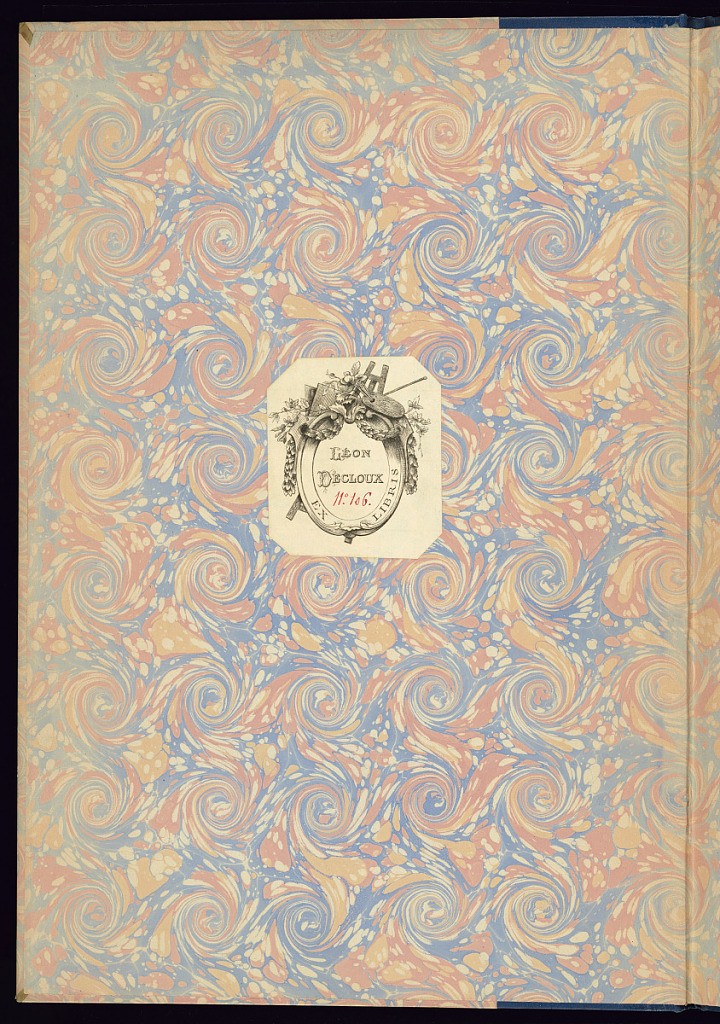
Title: VIIIe CAHIER D’ARABESQUES ET BORDURES
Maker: Jean-Baptiste Fay, French, active 1765 – 1790s
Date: late 18th century
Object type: Album
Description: Album with a series of designs for ornamental borders featuring arabesque motifs. Each plate has six horizontal designs with repeating patterns. The plates are numbered and signed.